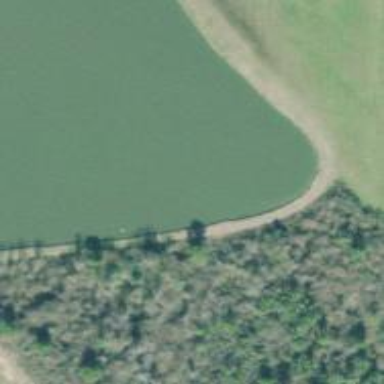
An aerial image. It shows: Dam across waterway.